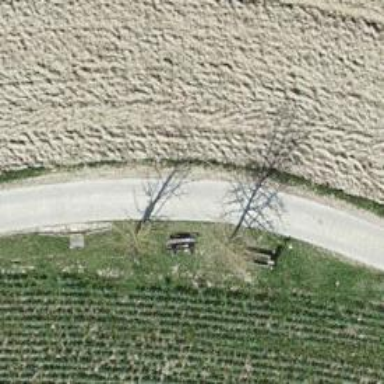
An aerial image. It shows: Bench for seating.